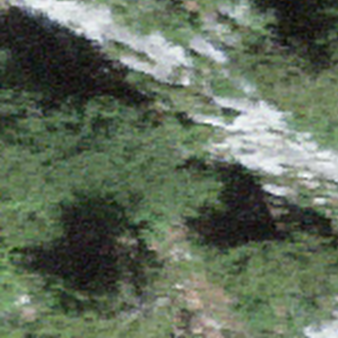
Label: other